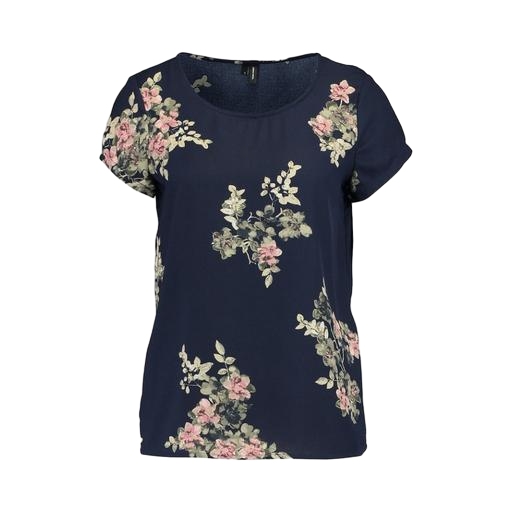
blue plus size printed t-shirt only macy, multicolor floral-print t-shirt only macy, blue printed contrast t-shirt only macy, white background